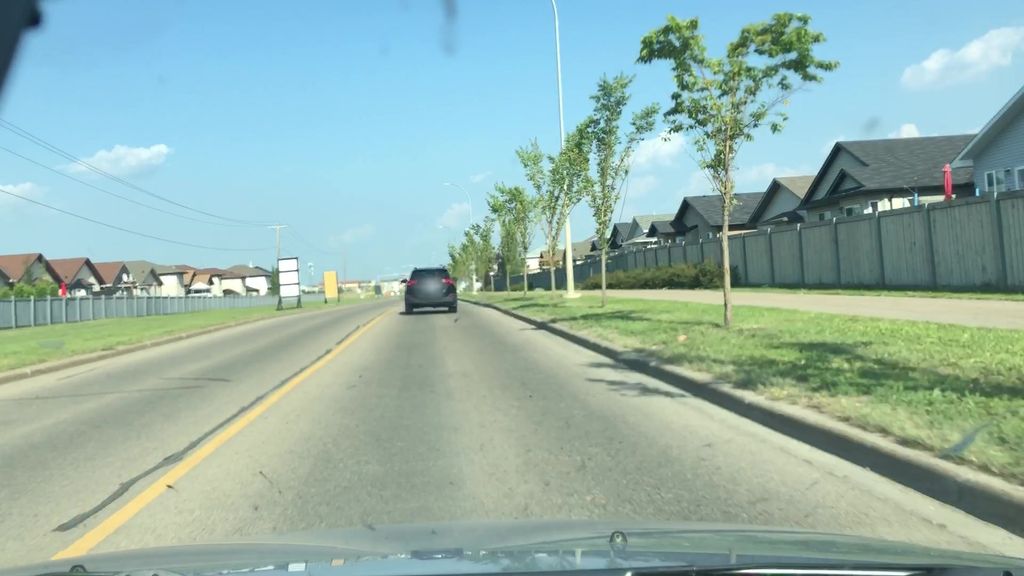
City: edmonton